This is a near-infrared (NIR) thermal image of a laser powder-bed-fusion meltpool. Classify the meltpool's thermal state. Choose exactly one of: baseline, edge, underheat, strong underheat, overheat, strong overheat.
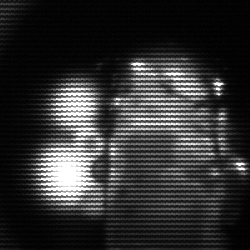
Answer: strong underheat